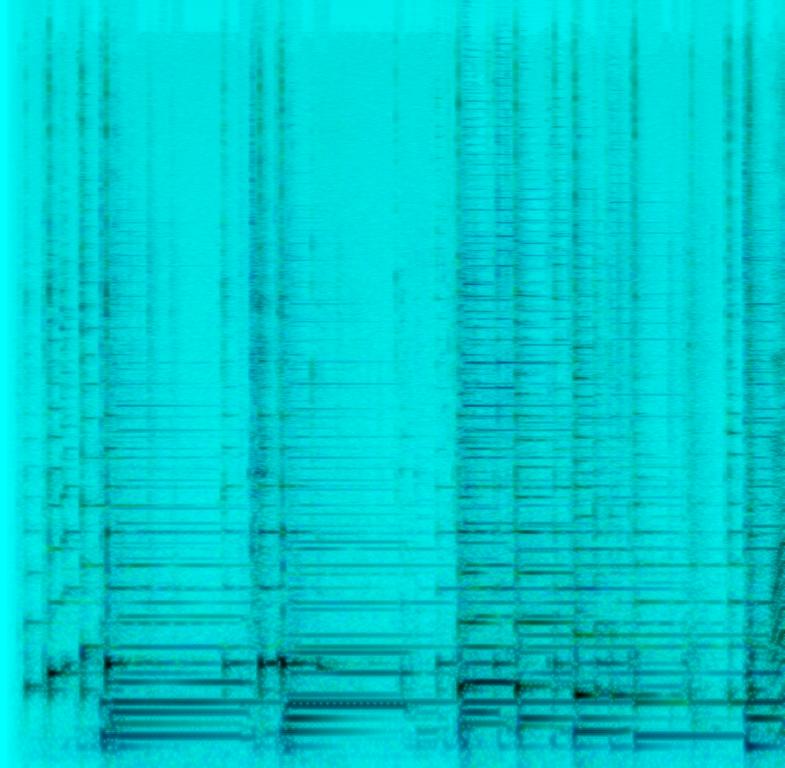
This is an acoustic folk piece. The main melody is being played with a mandolin while there is an acoustic guitar backing. A male vocalist is singing in a story-telling mood. The overall atmosphere of the piece is mellow. This piece could definitely be used in the soundtracks of romantic movies. It could also be played in sequences that emphasize longing and loneliness.